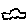
Label: car